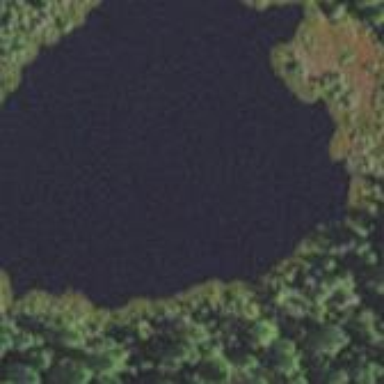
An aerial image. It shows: Serene pond surrounded by nature.